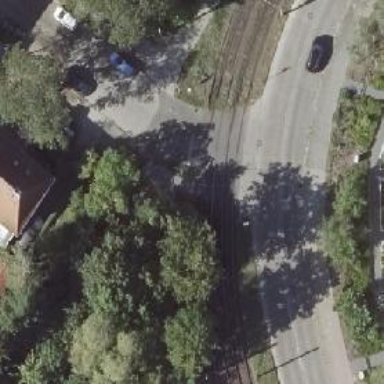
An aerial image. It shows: Tram crossing on the railway.